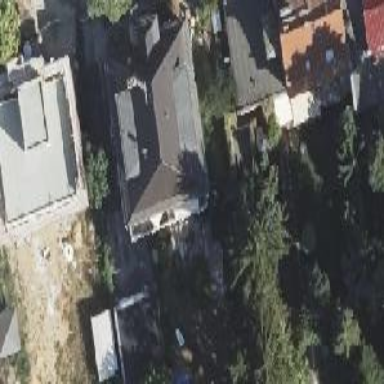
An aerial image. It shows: Hipped roof on residential building.